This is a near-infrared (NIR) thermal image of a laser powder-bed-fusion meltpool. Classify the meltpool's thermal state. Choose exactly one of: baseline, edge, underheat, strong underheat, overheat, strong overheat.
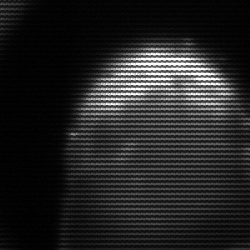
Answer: edge